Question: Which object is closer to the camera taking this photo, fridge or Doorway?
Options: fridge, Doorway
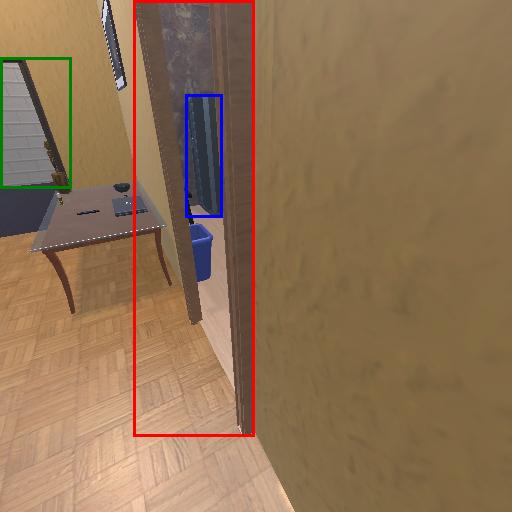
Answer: fridge